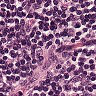
Metastatic tissue present: no